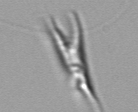
Label: Chrysochromulina_lanceolata